Question: I have uninstalled Microsoft Visual Studio 2012 Ultimate and install VS professional 2013
after, i tried to Setup Sql Server 2014 but a message say
then i have uninstalled all Microsoft programs figured in this <URL> without uninstalling visual studio 2013 .
and always i get the same problem

any solutions Please
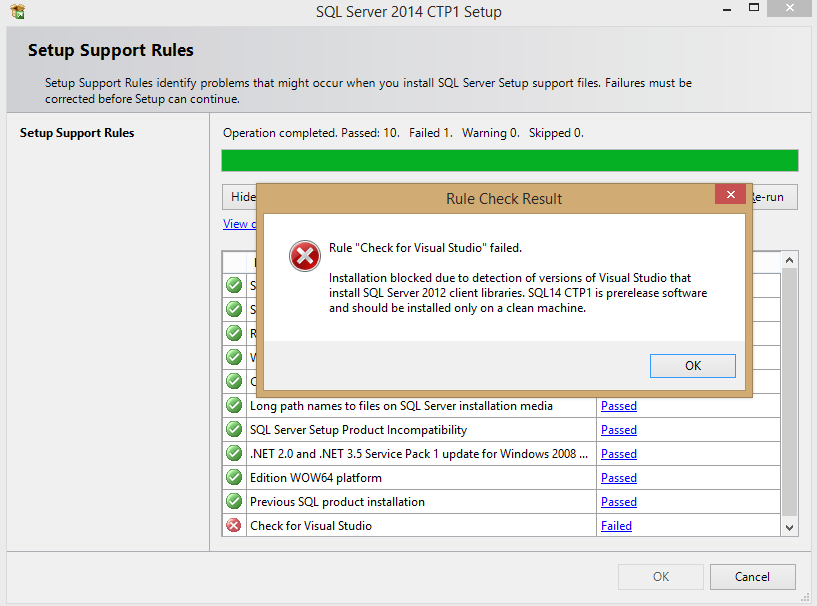
Answer: 1. At this point in time, you should be using CTP2, not CTP1.
2. You should be installing the CTP on a clean machine (preferably a VM), not a system with a bunch of pre-existing software - especially from previous versions of SQL Server / Visual Studio. CTP2 might get around this particular issue for you, but it's still best practice IMHO to run beta software in a clean environment.
3. Please review the release notes, in full, before proceeding.